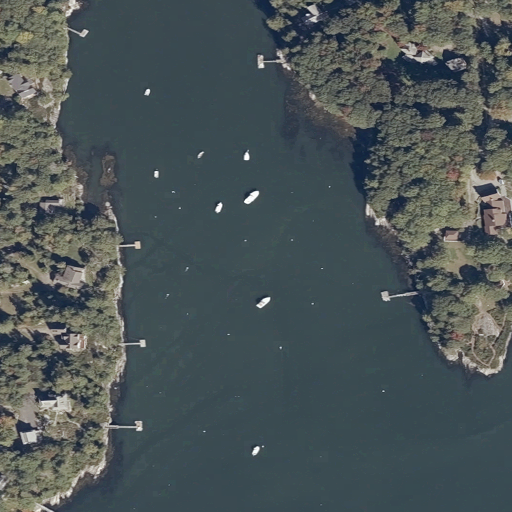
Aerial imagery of cape in Maine named Kehali Point containing open water, mixed forest, evergreen forest, open development, herbaceous wetlands, low intensity development, deciduous forest, grassland, and medium intensity development